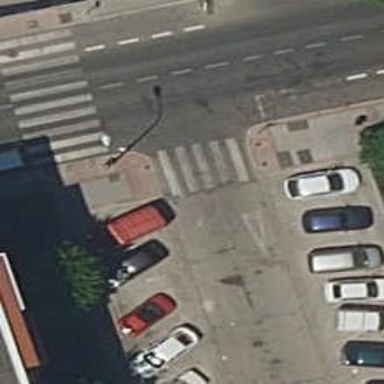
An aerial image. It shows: Bollard barrier.